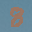
Label: 8